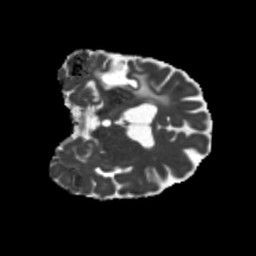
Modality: MD
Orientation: coronal
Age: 56
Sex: male
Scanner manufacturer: siemens
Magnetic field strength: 3 T
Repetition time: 5.25 s
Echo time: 0.08 s